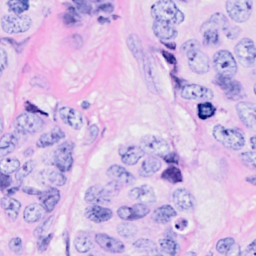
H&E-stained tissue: Breast